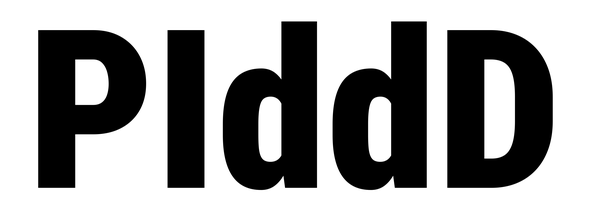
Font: Roboto_Condensed_Black